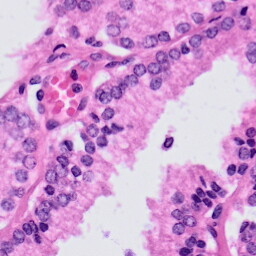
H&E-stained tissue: Prostate